Question: I'm trying to programmatically create the custom horizontal menu for my custom module, but I'm having a lot of trouble.
I want to make a horizontal menu like this :

This is my code so far, but it only displays on the main left vertical sidebar with everything else (this is the pre-packaged Garland theme):
'''
/* hook_menu implementation for my 'lab' custom module */
function lab_menu() {
$items = array();
$items['lab/admin'] = array(
'title' => 'LAB Admin',
'page callback' => 'some_method',
'access arguments' => array('access content'),
'access callback' => 'user_access',
'type' => MENU_NORMAL_ITEM,
);
/* should appear as a 'tabbed' horizontal method */
$items['lab/admin/appoint'] = array(
'title' => 'LAB: Appointment',
'page callback' => 'some_method',
'page arguments' => array(1),
'access callback' => 'node_access',
'access arguments' => array('view', 1),
'type' => MENU_NORMAL_ITEM,
);
$items['lab/admin/reviewers'] = array(
'title' => 'Reviewer's Link',
'page callback' => 'some_method',
'page arguments' => array(1),
'access callback' => 'node_access',
'access arguments' => array('view', 1),
'type' => MENU_NORMAL_ITEM,
);
return $items;
}
'''
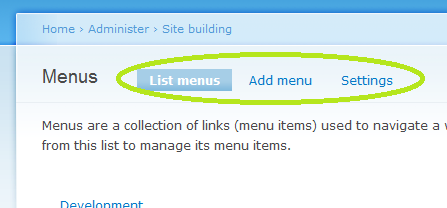
Answer: Tabs like these are shown on user pages, nodes, etc.
To create a "tabs" menu like shown in the picture above in your custom module, use ''type' => MENU_LOCAL_TASK' to define it as a tab on a page.
To create a second level of tabs, use a combination of ''type' => MENU_LOCAL_TASK' and ''type' => MENU_DEFAULT_LOCAL_TASK'